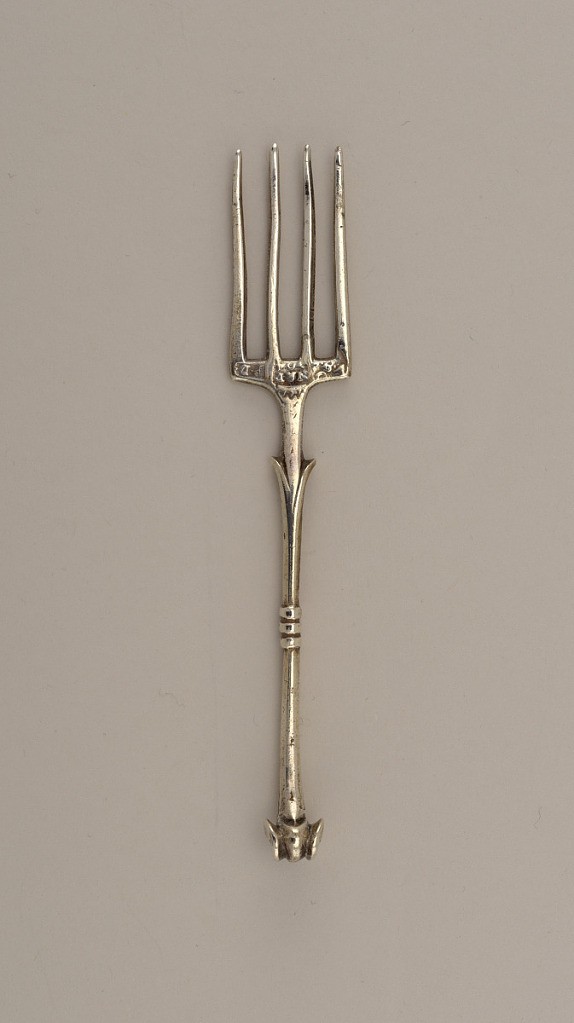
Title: fork
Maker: PD
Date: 1704
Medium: silver
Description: Small fork has four flat tines, square shoulders. Foliate handle with three ribs in center, volute scroll end.